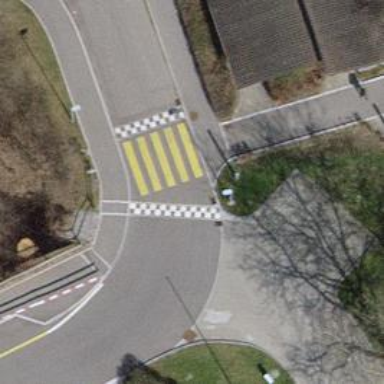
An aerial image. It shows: Uncontrolled crossing with traffic calming table.